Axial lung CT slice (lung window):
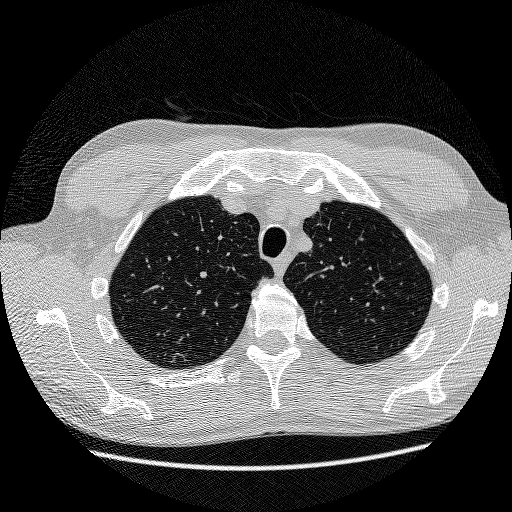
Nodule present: no